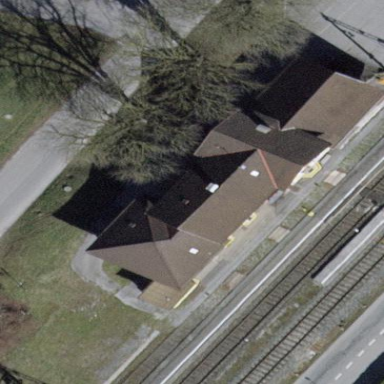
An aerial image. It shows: Train station building.